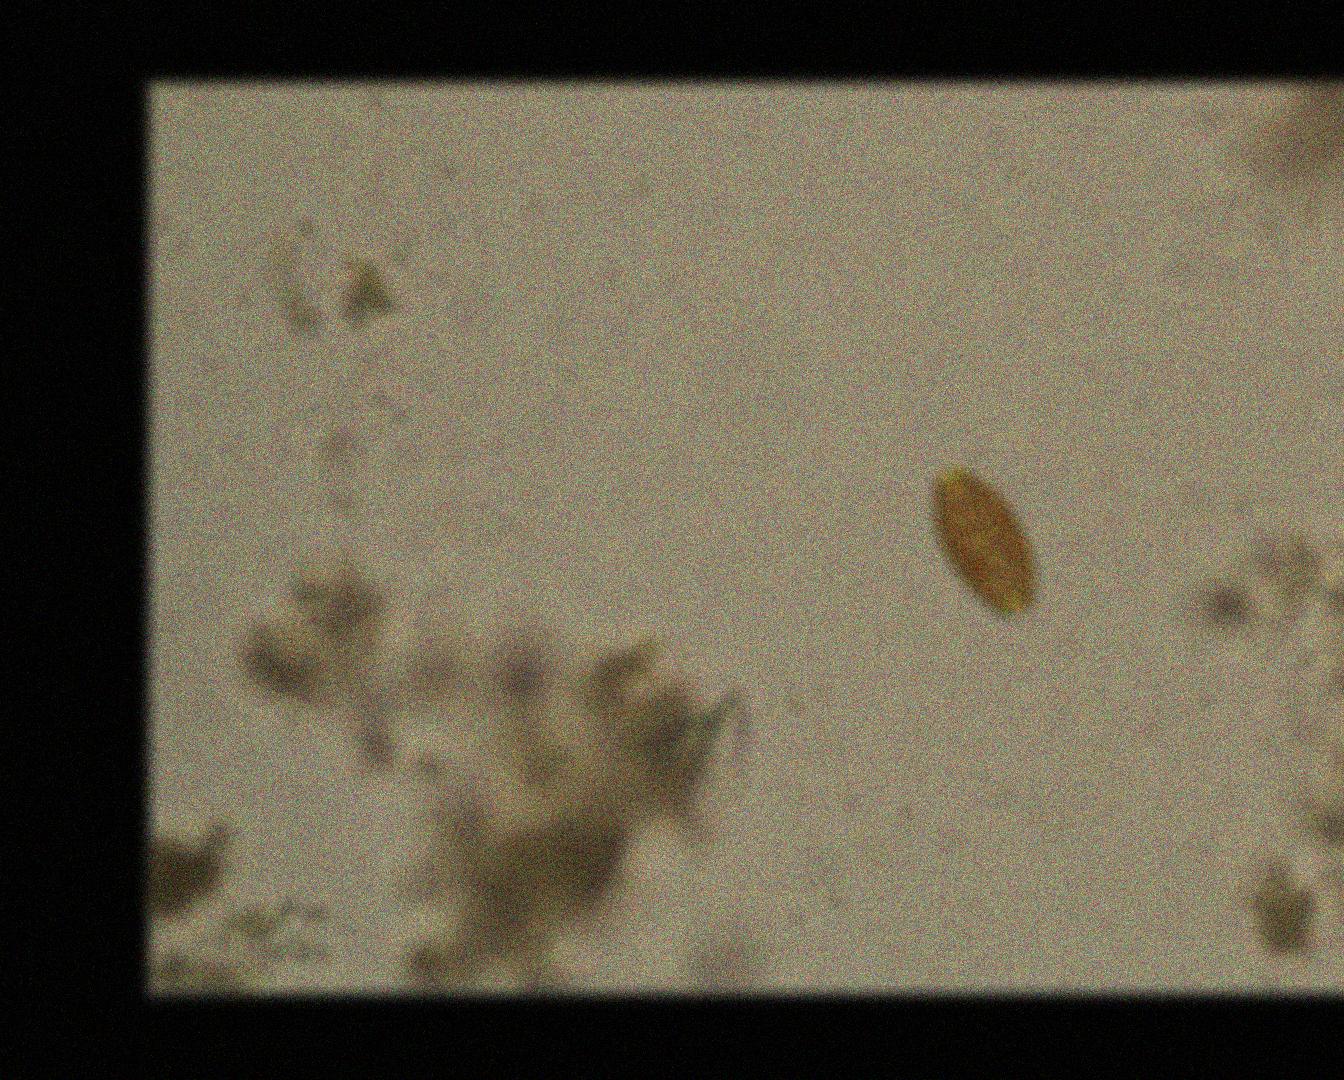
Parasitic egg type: Trichuris trichiura